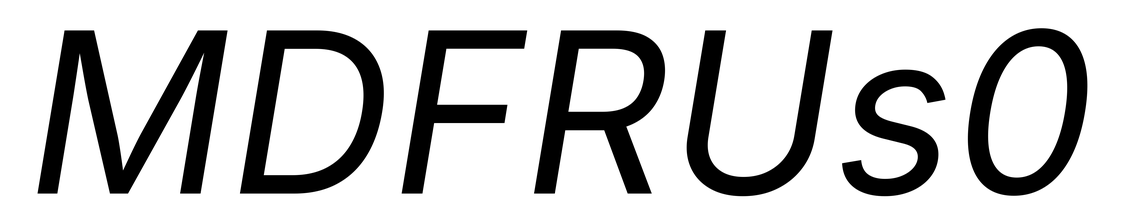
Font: Inter-Italic_Italic